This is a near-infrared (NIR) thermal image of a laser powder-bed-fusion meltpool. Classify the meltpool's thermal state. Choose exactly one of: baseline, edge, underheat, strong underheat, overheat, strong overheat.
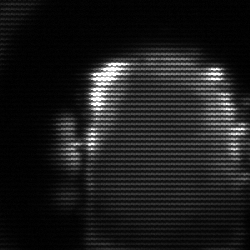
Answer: baseline